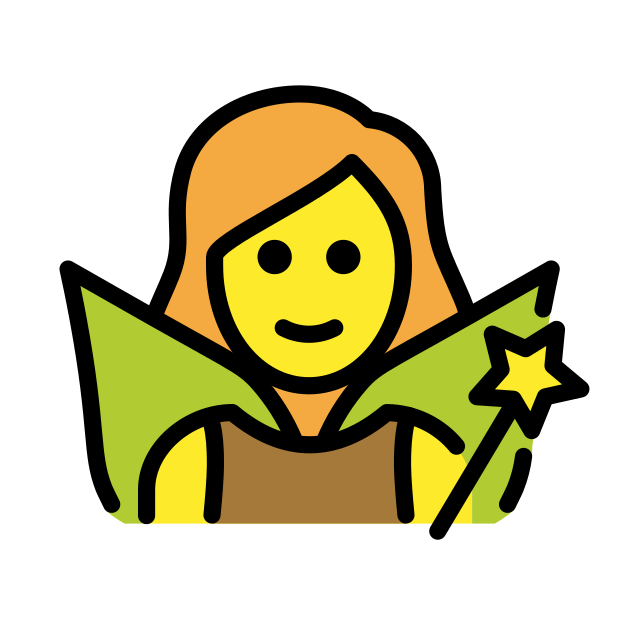
woman fairy